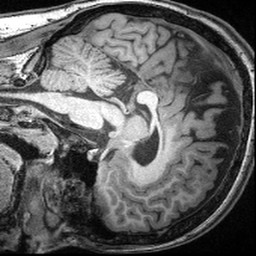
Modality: T1w
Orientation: sagittal
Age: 13
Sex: male
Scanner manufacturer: siemens
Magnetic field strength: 3 T
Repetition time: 2.4 s
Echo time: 0.00374 s